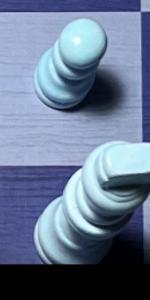
Label: King_White